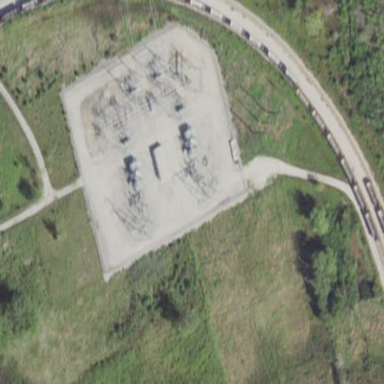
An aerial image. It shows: Distribution level power substation enclosed by fence.